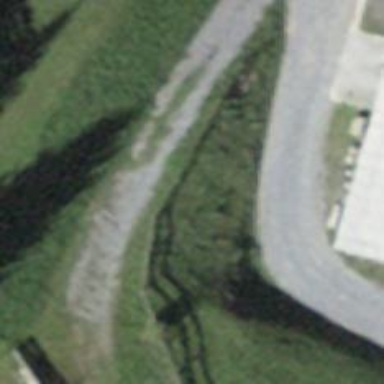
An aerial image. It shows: Gravel track with grade3 tracktype.